Question: After some processing I get a dataframe where I have a dictionary within a dataframe column. Now I want to change the key of the dictionary within the column. From to and to .
Here is the code of the processing:
'''
df1 = data.select("user_id","product_id","timestamp_gmt").rdd.map(lambda x: (x[0], (x[1],x[2]))).groupByKey().map(lambda x:(x[0], list(x[1]))).toDF().withColumnRenamed('_1', 'user_id').withColumnRenamed('_2', 'purchase_info')
'''
Here is the result:

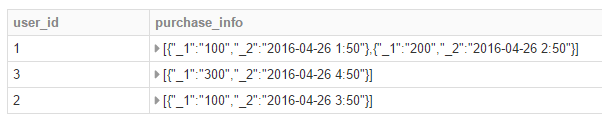
Answer: Use 'collect_list' and 'struct':
'''
from pyspark.sql.functions import collect_list, struct, col
df = sc.parallelize([
(1, 100, "2012-01-01 00:00:00"),
(1, 200, "2016-04-04 00:00:01")
]).toDF(["user_id","product_id","timestamp_gmt"])
pi = (collect_list(struct(col("product_id"), col("timestamp_gmt")))
.alias("purchase_info"))
df.groupBy("user_id").agg(pi)
'''
Use 'Rows':
'''
(df
.select("user_id", struct(col("product_id"), col("timestamp_gmt")))
.rdd.groupByKey()
.toDF(["user_id", "purchase_info"]))
'''
which is arguably more elegant but should have similar effect to replacing function you pass to 'map' with:
'''
lambda x: (x[0], Row(product_id=x[1], timestamp_gmt=x[2]))
'''
On a side note these are not dictionaries ('MapType') but 'structs' ('StructType').